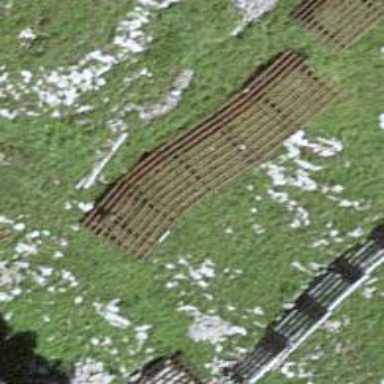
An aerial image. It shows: Structure for avalanche protection.